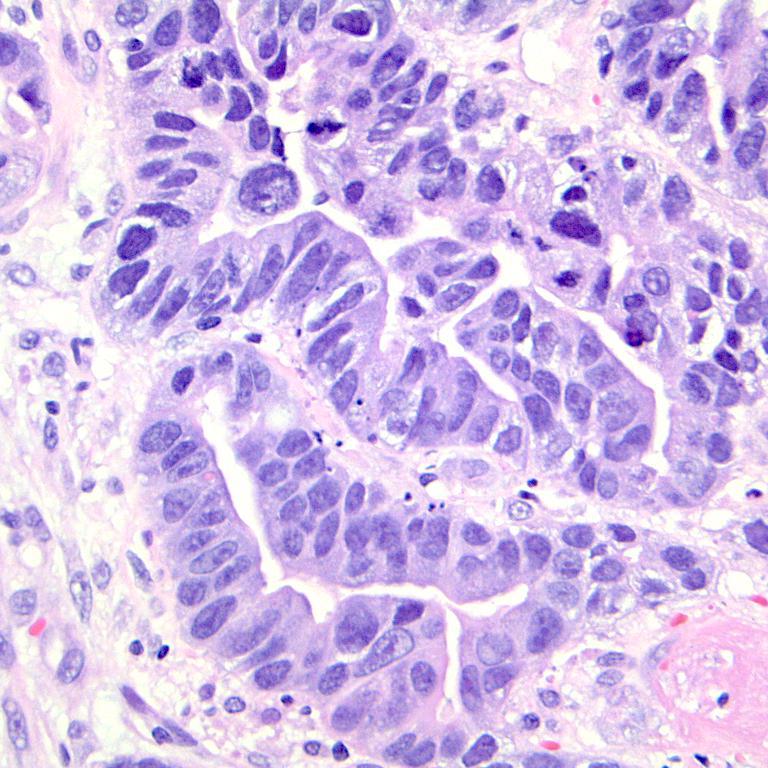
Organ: colon
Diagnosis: adenocarcinomas